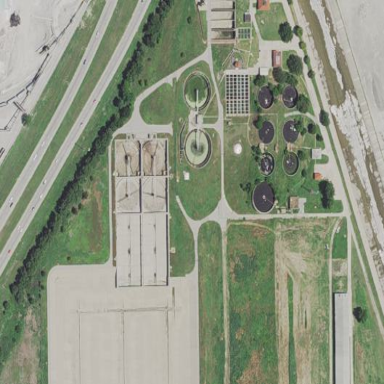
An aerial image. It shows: View of wastewater plant.